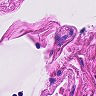
Metastatic tissue present: no